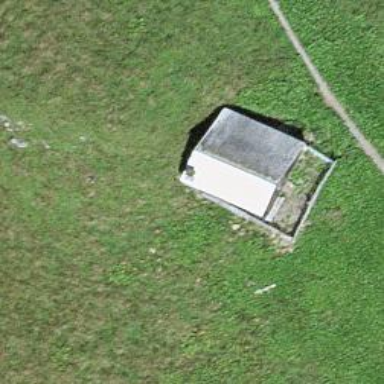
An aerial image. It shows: Isolated dwelling in remote location.